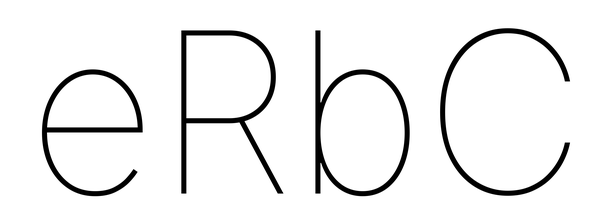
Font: Inter_Thin